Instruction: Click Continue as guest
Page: checkout
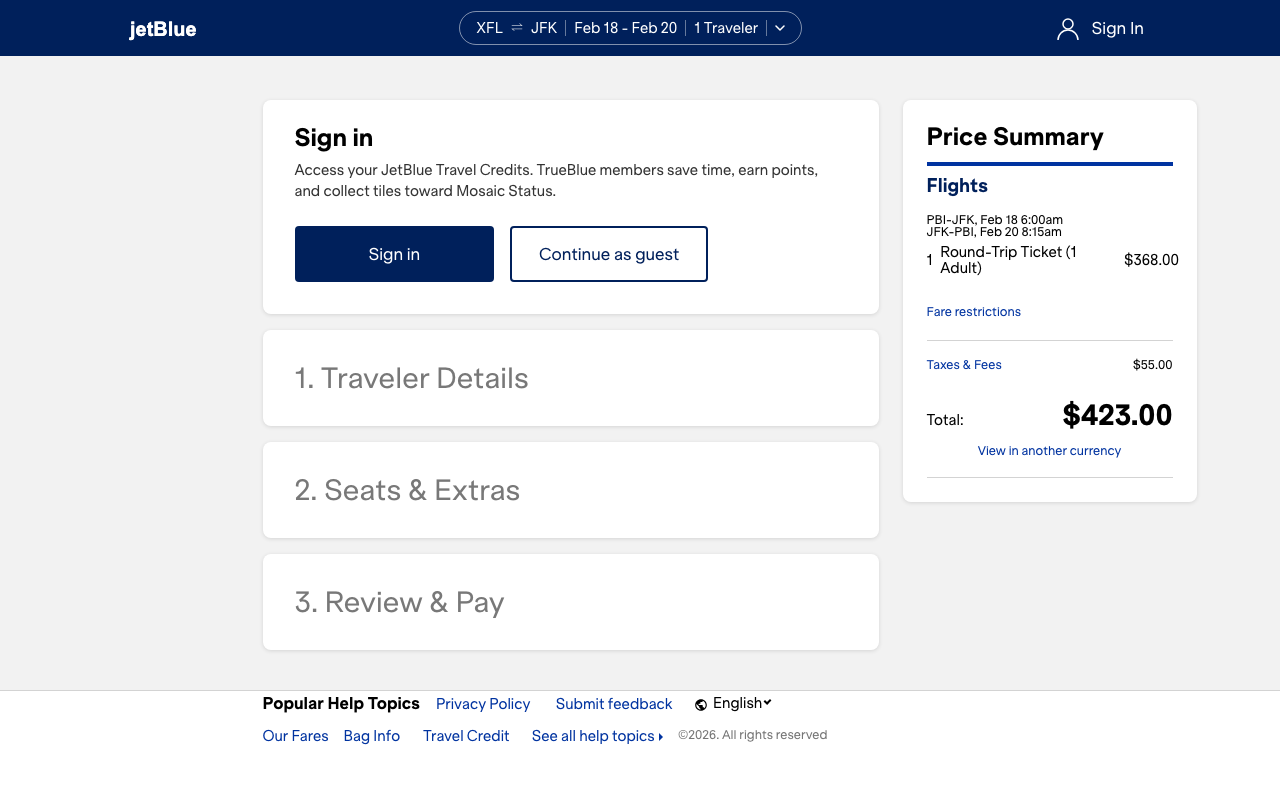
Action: click